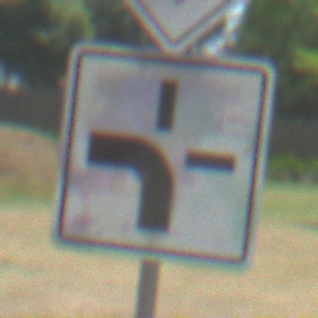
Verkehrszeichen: VerlaufVorfahrtsstrasse1
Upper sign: Vorfahrtsstrasse
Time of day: Midday
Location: Outdoor (Nature)
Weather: Clear
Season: NotSpecified
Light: Natural